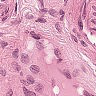
Metastatic tissue present: no